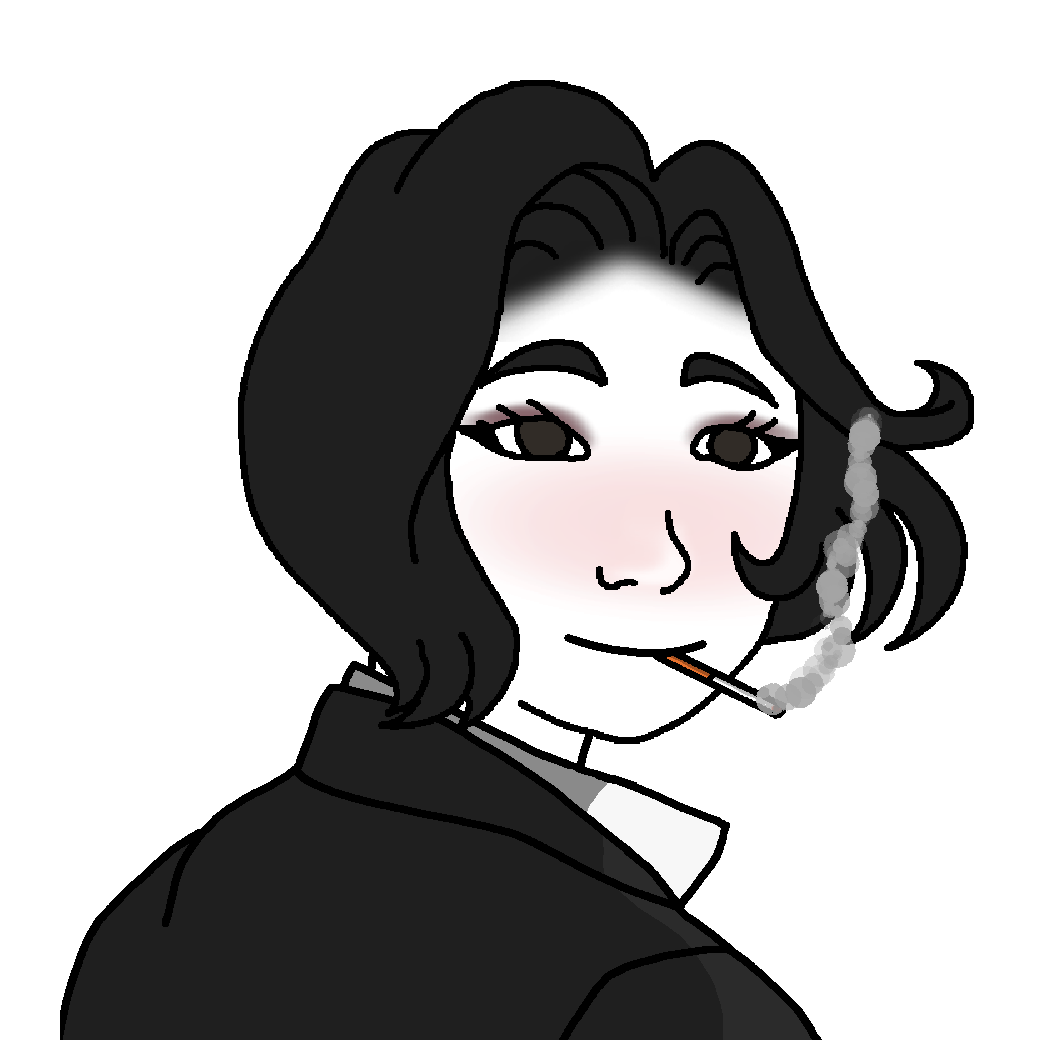
Label: 5_Doomer_Girl